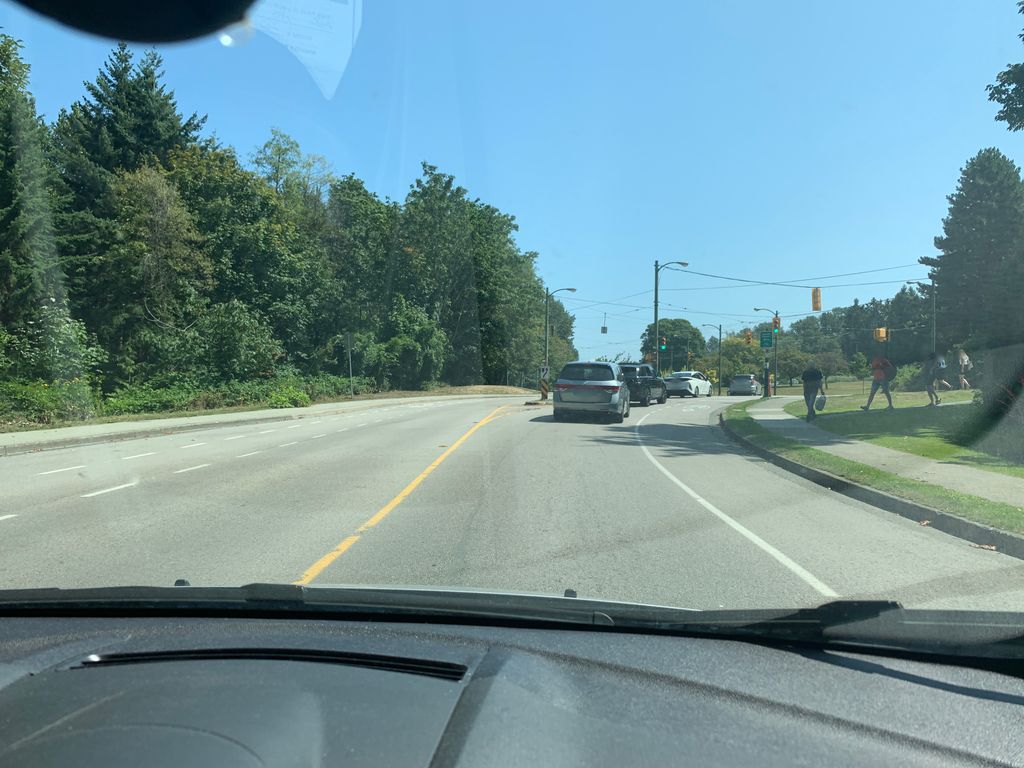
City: vancouver